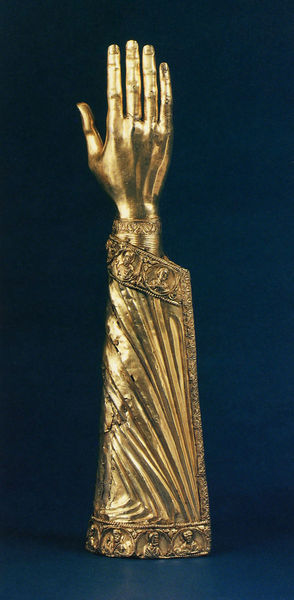
Titel: Armreliquiar mit Brustbildern von Christus und den Aposteln
Institution: Cleveland, The Cleveland Museum of Art
Schlagwörter: blau, hand, schatten, menschen, finger, türkis, muster, ornament, arm, falten, ärmel, porträt, sonne, figur, gold, rechts, kreis, skulptur, statue, gelenke, bordüre, dekor, ornamente, verzierung, plastik, edel, foto, oben, medaillon, kreise, senkrecht, armband, armreif, fingernägel, unterarm, flehen, heiliger, königlich, viereckig, heilige, gestickt, bitte, empor, reliquie, naturgetreu, handgelenk, gereckt, ärmal, stehens, fingernagel, rechte hand, hh, rechte han, golden hand